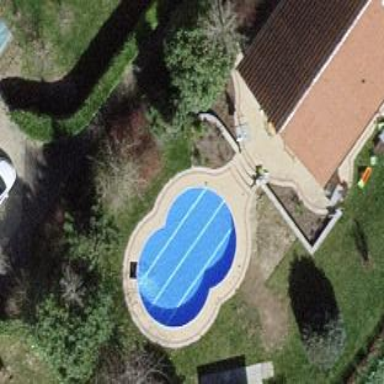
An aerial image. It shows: Swimming pool located in leisure land.